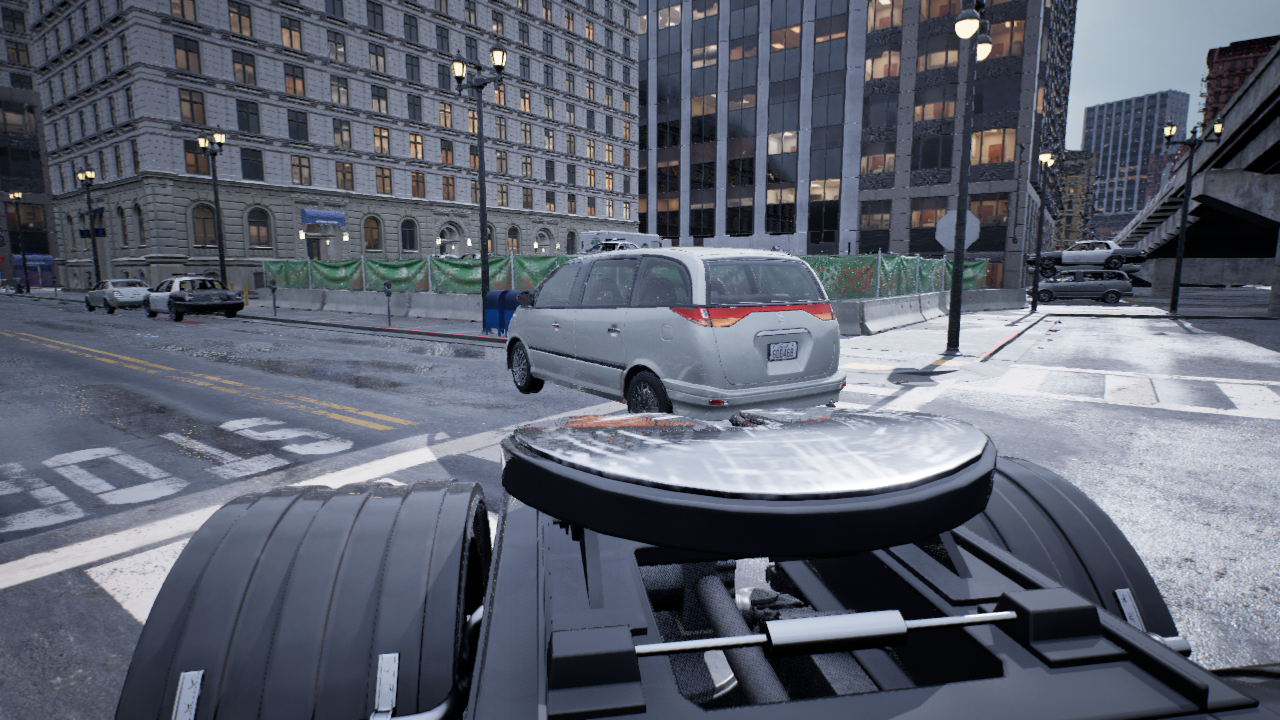
Venue: intersection
Lighting: overcast
Vehicle rig: minivan